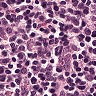
Metastatic tissue present: no